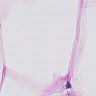
Metastatic tissue present: no